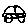
Label: car